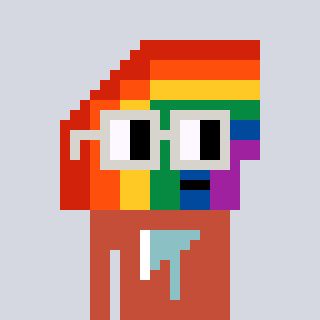
a pixel art character with square light gray glasses, a rainbow-shaped head and a rust-colored body on a cool background